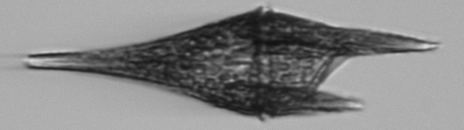
Label: Tripos_furca